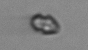
Label: Heterocapsa_rotundata